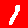
Digit: 1